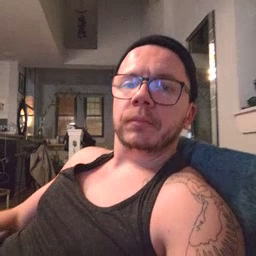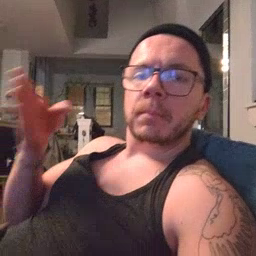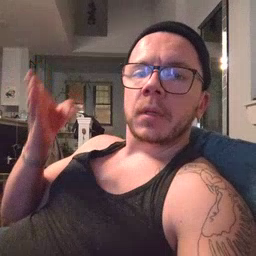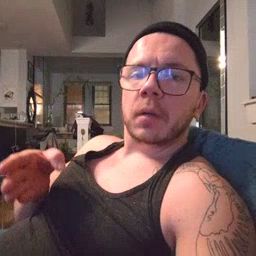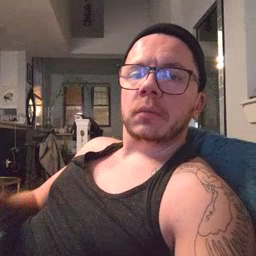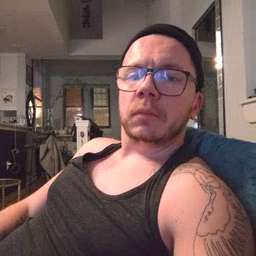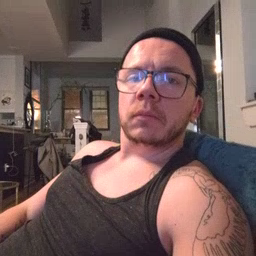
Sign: beside